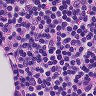
Metastatic tissue present: no